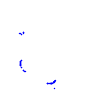
Particle: proton